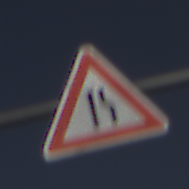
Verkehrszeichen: EinseitigVerengteFahrbahnRechts
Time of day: MorningAfternoon
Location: Outdoor (Nature)
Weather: PartlyCloudy
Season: NotSpecified
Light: Natural